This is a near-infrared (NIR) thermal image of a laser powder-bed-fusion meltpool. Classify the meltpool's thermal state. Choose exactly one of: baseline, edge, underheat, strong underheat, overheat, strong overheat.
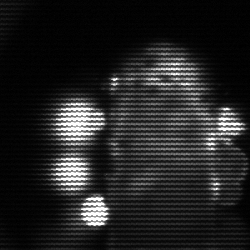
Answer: strong underheat